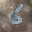
Label: 6